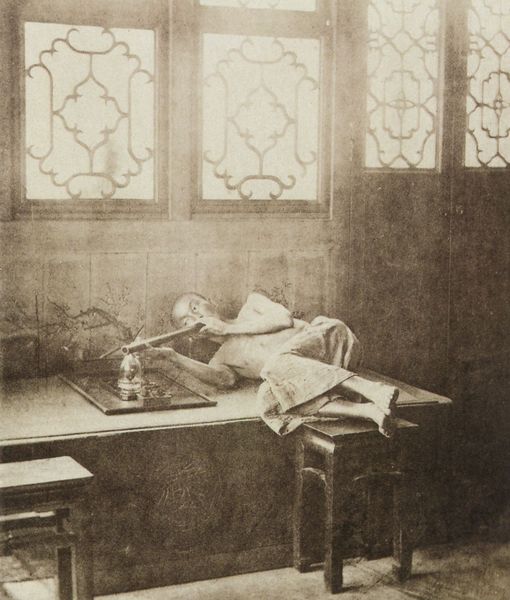
Titel: Der Opiumraucher
Künstler: John Thomson
Standort: Leverkusen
Institution: Sammlung Bernd Lohse
Schlagwörter: feuer, mann, nackt, schatten, umhang, braun, fenster, frau, glas, holz, licht, raum, schwarz, stuhl, tisch, tür, weiss, zeichnung, zimmer, blick, muster, ornament, hose, wand, arm, augen, mensch, rahmen, tablett, innenraum, gitter, boden, figur, gewand, füße, liegen, stab, mauer, hocker, schemel, pfeife, rauchen, zigarre, dekor, liegend, oberkörper, dünn, foto, fotografie, photographie, barfuss, gefäß, dürr, kloster, orient, orientalisch, asien, schwarz weiss, photo, chinesisch, china, knauf, küche, rauchend, raucher, gitterfenster, fernglas, studium, gegenlicht, ritual, rohr, mager, beobachtung, unecht, abgemagert, chinesich, fenstern, drogen, opium, dünne, suthl, hantuch, raum sepia, droge, opiumhaus, sucht, opiumpfeife, opiumhöhle